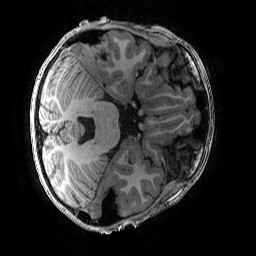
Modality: T1w
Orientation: axial
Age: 10
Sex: male
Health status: ill
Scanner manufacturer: ge
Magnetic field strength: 3 T
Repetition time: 0.007664 s
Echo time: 0.00342 s